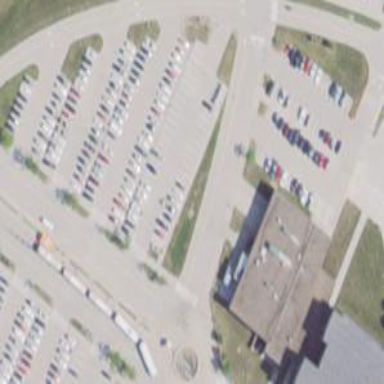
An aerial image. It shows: Parking space is available.